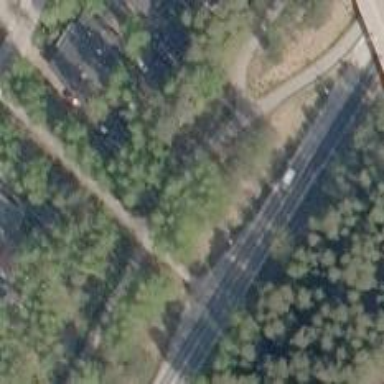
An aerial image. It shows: Cycleway.